Question: I want to make one line in my plot ("actual") bolder than the rest. This is the code I've been using but its not making a difference:
'''
actpred_melt %>%
ggplot(aes(Week.of.reporting, n, col = DF_cases)) +
geom_line() +
scale_size_manual(values = c(10, 1, 1, 1, 1)) +
facet_grid(.~year, scales = "free_y") +
ylab("DF cases") +
xlab("wk")
'''
I've also tried this:
'''
actpred_melt %>%
ggplot(aes(Week.of.reporting, n, col = DF_cases), size = ifelse(DF_cases == "actual",5,2)) +
geom_line() +
facet_grid(.~year, scales = "free_y") +
ylab("DF cases") +
xlab("wk")
'''
Plot below

a subset of my data:
'''
structure(list(year = c(2018L, 2018L, 2018L, 2018L, 2018L, 2018L,
2018L, 2018L, 2018L, 2018L), Week.of.reporting = 1:10, DF_cases = structure(c(1L,
1L, 1L, 1L, 1L, 1L, 1L, 1L, 1L, 1L), .Label = c("actual", "pred"
), class = "factor"), n = c(119, 103, 96, 99, 53, 91, 94, 101,
106, 132)), row.names = c(NA, 10L), class = "data.frame")
'''
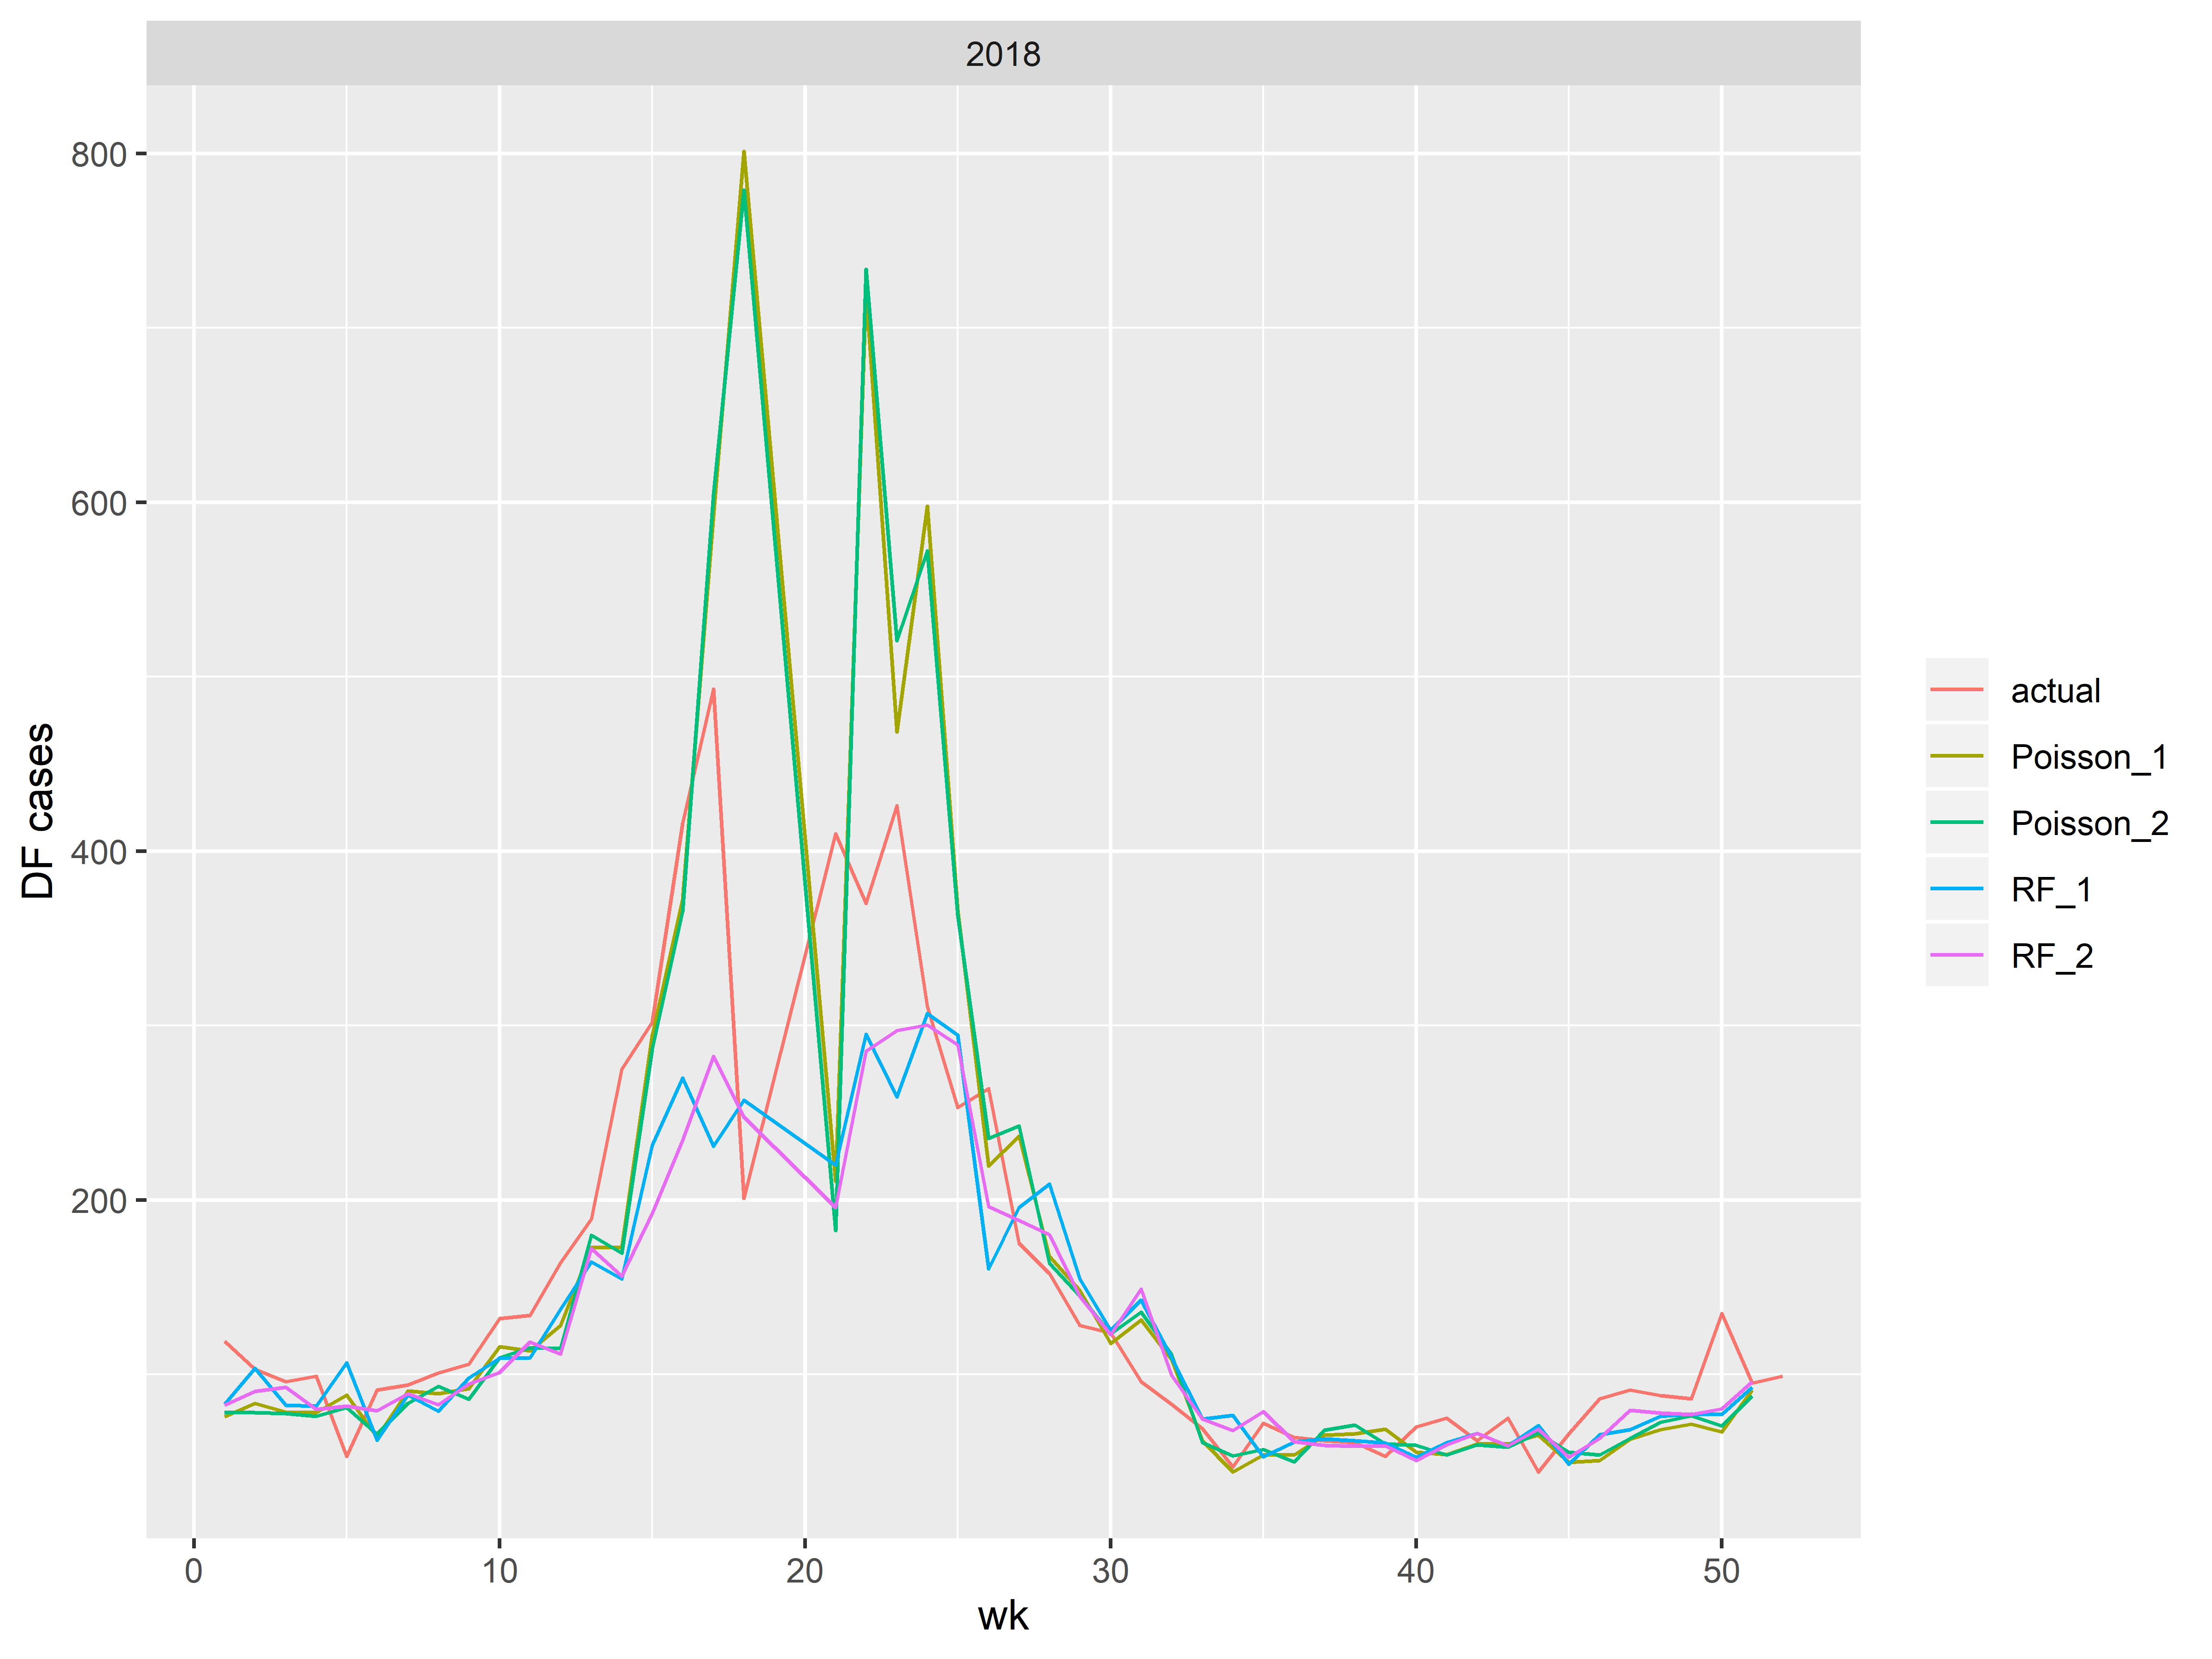
Answer: The general method 'ggplot2' uses (within 'aes') for size, group, color, etc is to determine the group they are in. If you want the to be used , then you can use either 'I(.)' or 'scale_._identity()', as in
'''
### not right
ggplot(dat, aes(x, y, size = z, group = z)) + geom_line()
'''
<URL>
'''
### correct, either one works
ggplot(dat, aes(x, y, size = I(z), group = z)) + geom_line()
ggplot(dat, aes(x, y, size = z, group = z)) + geom_line() + scale_size_identity()
'''
<URL>
---
In your case, you are (also) assigning 'size=' of 'aes(...)'. For perspective, attributes assigned 'aes(...)' are dynamic to the data, things 'aes(...)' are typically static. Change your plot to one of:
'''
actpred_melt %>%
ggplot(aes(Week.of.reporting, n, col = DF_cases, size = I(ifelse(DF_cases == "actual",5,2)))) +
geom_line() +
facet_grid(.~year, scales = "free_y") +
ylab("DF cases") +
xlab("wk")
actpred_melt %>%
ggplot(aes(Week.of.reporting, n, col = DF_cases, size = ifelse(DF_cases == "actual",5,2))) +
scale_size_identity() +
geom_line() +
facet_grid(.~year, scales = "free_y") +
ylab("DF cases") +
xlab("wk")
'''